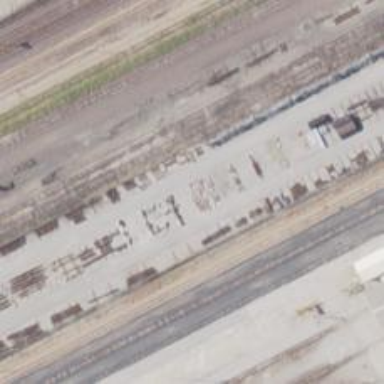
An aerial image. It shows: View of railway yard.